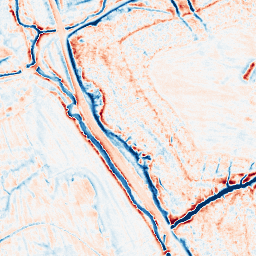
Category: edge_preserving
Decomposition family: anisotropic_diffusion
Decomposition parameters: iterations: 20
kappa: 100
gamma: 0.2
Upsampling method: edge_directed
Upsampling parameters: scale: 2
Upsampling scale: 2